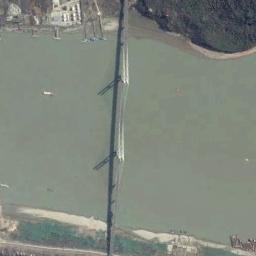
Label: bridge